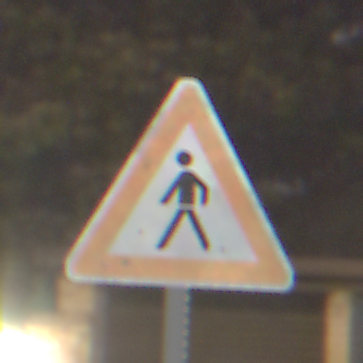
Verkehrszeichen: FussgaengerRechts
Umgebung: Outdoor, Suburban
Tageszeit: Night
Wetter: PartlyCloudy
Licht: Artificial
Jahreszeit: NotSpecified
Kontrast: HighContrast